Question: I am trying to add a "new tab" on an existing 'QTabWidget' using a 'QPushButton' as shown below:

I have is that as I push the button nothing happens and no "new tab" is added.
I set all the proper connection and slots but something is preventing me from adding it to the 'QTabWidget'. Basically nothing happens as I push the button.
Below the minimal verifiable example:
'''
class MainWindow : public QMainWindow
{
Q_OBJECT
public:
MainWindow(QWidget *parent = nullptr);
~MainWindow();
void newTab();
private slots:
void on_addTabBtn_clicked();
private:
Ui::MainWindow *ui;
};
'''
'''
#include <QLabel>
#include <QTabBar>
#include <QPushButton>
MainWindow::MainWindow(QWidget *parent)
: QMainWindow(parent)
, ui(new Ui::MainWindow)
{
ui->setupUi(this);
ui->tabWidget->clear();
ui->tabWidget->addTab(new QLabel("+"), QString("+"));
connect(ui->tabWidget, &QTabWidget::currentChanged, this, &MainWindow::on_addTabBtn_clicked);
newTab();
}
MainWindow::~MainWindow()
{
delete ui;
}
void MainWindow::newTab()
{
int position = ui->tabWidget->count() - 1;
ui->tabWidget->insertTab(position, new QLabel("Insert New Tab"), QString("New Tab"));
ui->tabWidget->setCurrentIndex(position);
auto tabBar = ui->tabWidget->tabBar();
tabBar->scroll(tabBar->width(), 0);
}
void MainWindow::on_addTabBtn_clicked()
{
int index = 0;
if(index == this->ui->tabWidget->count() - 1) {
newTab();
}
}
'''
In case you would also like to see the simple '.ui' file see below:
'''
<?xml version="1.0" encoding="UTF-8"?>
<ui version="4.0">
<class>MainWindow</class>
<widget class="QMainWindow" name="MainWindow">
<property name="geometry">
<rect>
<x>0</x>
<y>0</y>
<width>428</width>
<height>279</height>
</rect>
</property>
<property name="windowTitle">
<string>MainWindow</string>
</property>
<widget class="QWidget" name="centralwidget">
<layout class="QGridLayout" name="gridLayout">
<item row="0" column="0">
<widget class="QTabWidget" name="tabWidget">
<widget class="QWidget" name="tab">
<attribute name="title">
<string>Tab 1</string>
</attribute>
</widget>
<widget class="QWidget" name="tab_2">
<attribute name="title">
<string>Tab 2</string>
</attribute>
</widget>
</widget>
</item>
<item row="1" column="0">
<widget class="QPushButton" name="addTabBtn">
<property name="text">
<string>Add Tab</string>
</property>
</widget>
</item>
</layout>
</widget>
<widget class="QMenuBar" name="menubar">
<property name="geometry">
<rect>
<x>0</x>
<y>0</y>
<width>428</width>
<height>22</height>
</rect>
</property>
</widget>
<widget class="QStatusBar" name="statusbar"/>
</widget>
<resources/>
<connections/>
</ui>
'''
I tried to solve the problem in many ways and researched what the cause might be. I came across several references such as <URL> but none of them helped to completely solve the problem.
I am sure that the property of <URL> is correct, however the callback to trigger the button is not doing the job despite there are no errors in the terminal.
What am I missing? Thanks for pointing to the right direction for solving this issue.
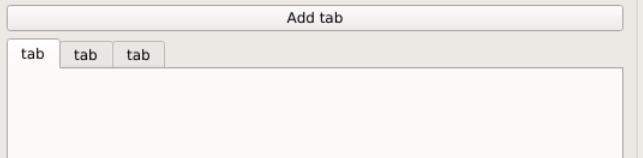
Answer: 'connect' the 'clicked' signal of the button to the 'addTab' function/slot of the tabwidget (or to an intermediate function/lambda that calls 'addTab' on the correct destination object).
For example:
'''
connect(ui->addTabBtn, &QPushButton::clicked, this, [&] { ui->tabWidget->addTab(new QLabel("+"), QString("+")); });
'''
Or something along those lines.